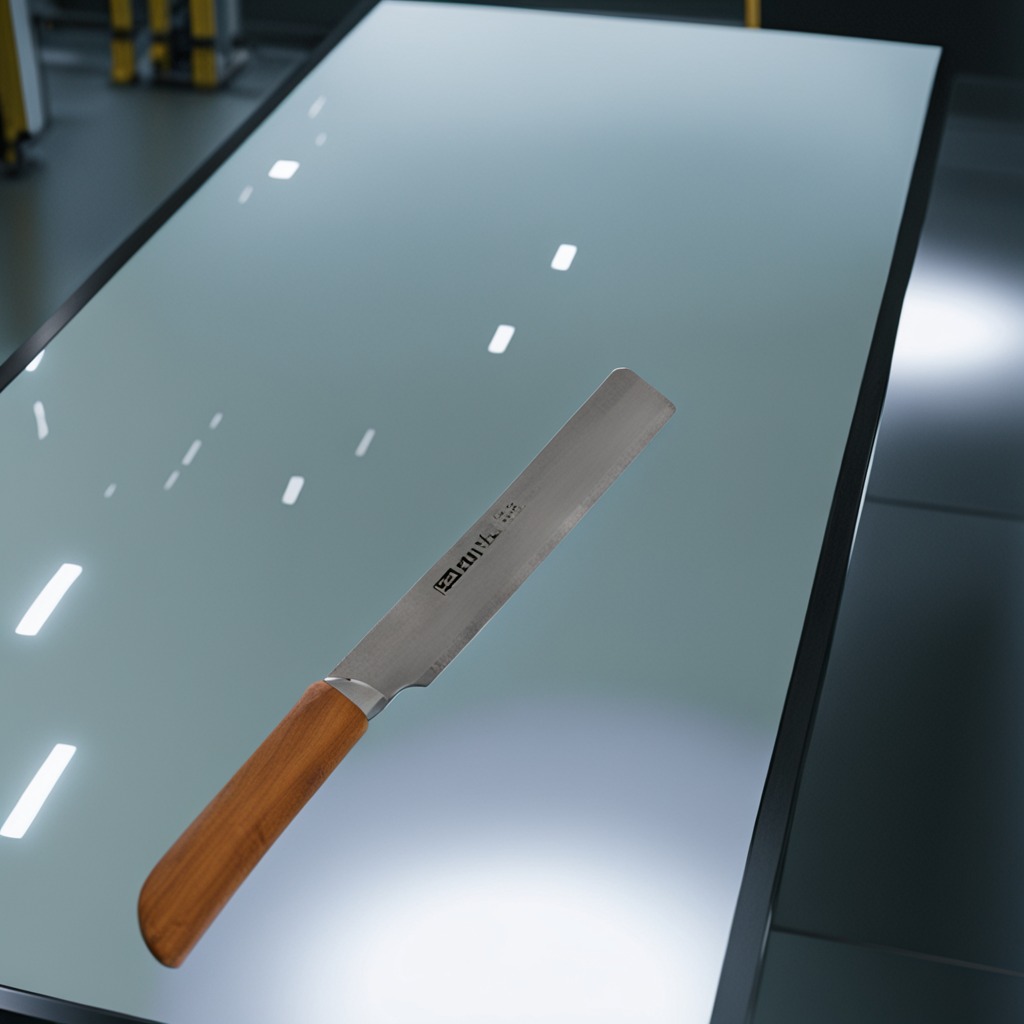
A metal saw lies on the table in the ship maintenance bay.